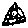
Label: triangle